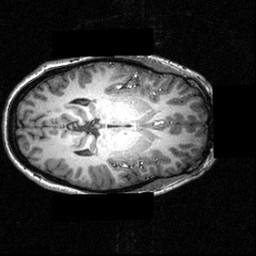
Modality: T1w
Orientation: axial
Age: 22
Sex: female
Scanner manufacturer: siemens
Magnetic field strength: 3.951 T
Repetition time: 1.5 s
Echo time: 0.00335 s